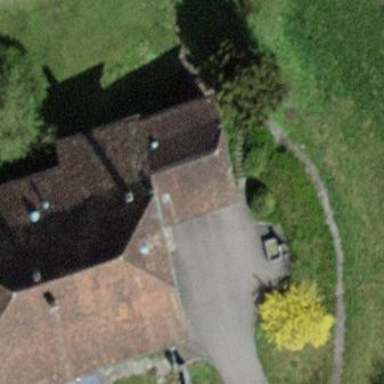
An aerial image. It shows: Building with half-hipped roof made of roof tiles.